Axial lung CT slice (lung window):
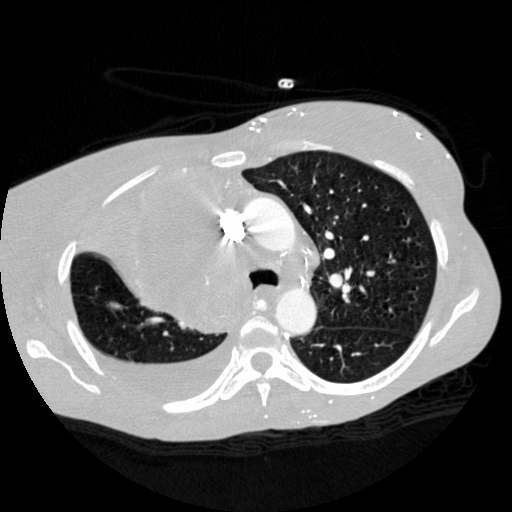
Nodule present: no